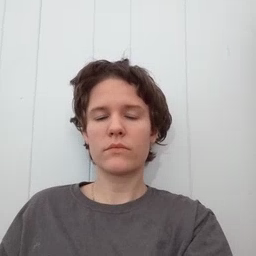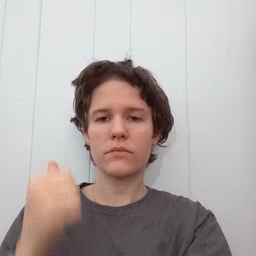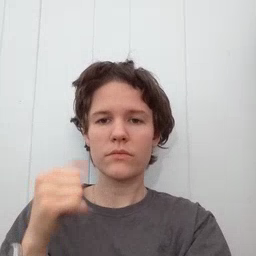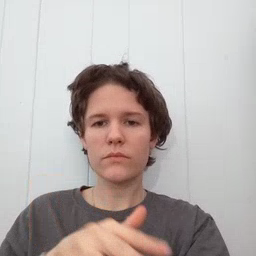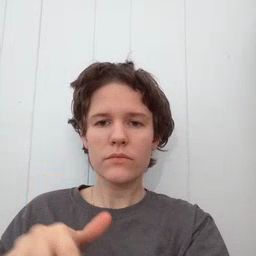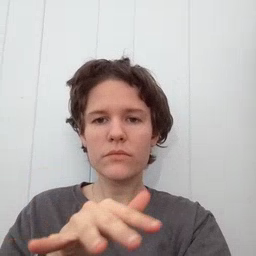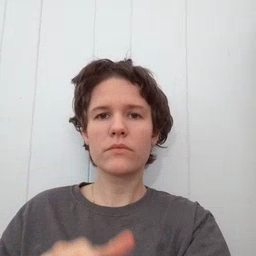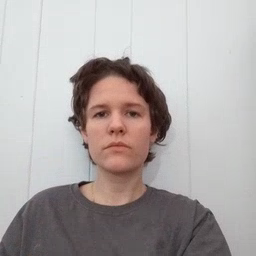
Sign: backyard